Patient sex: F
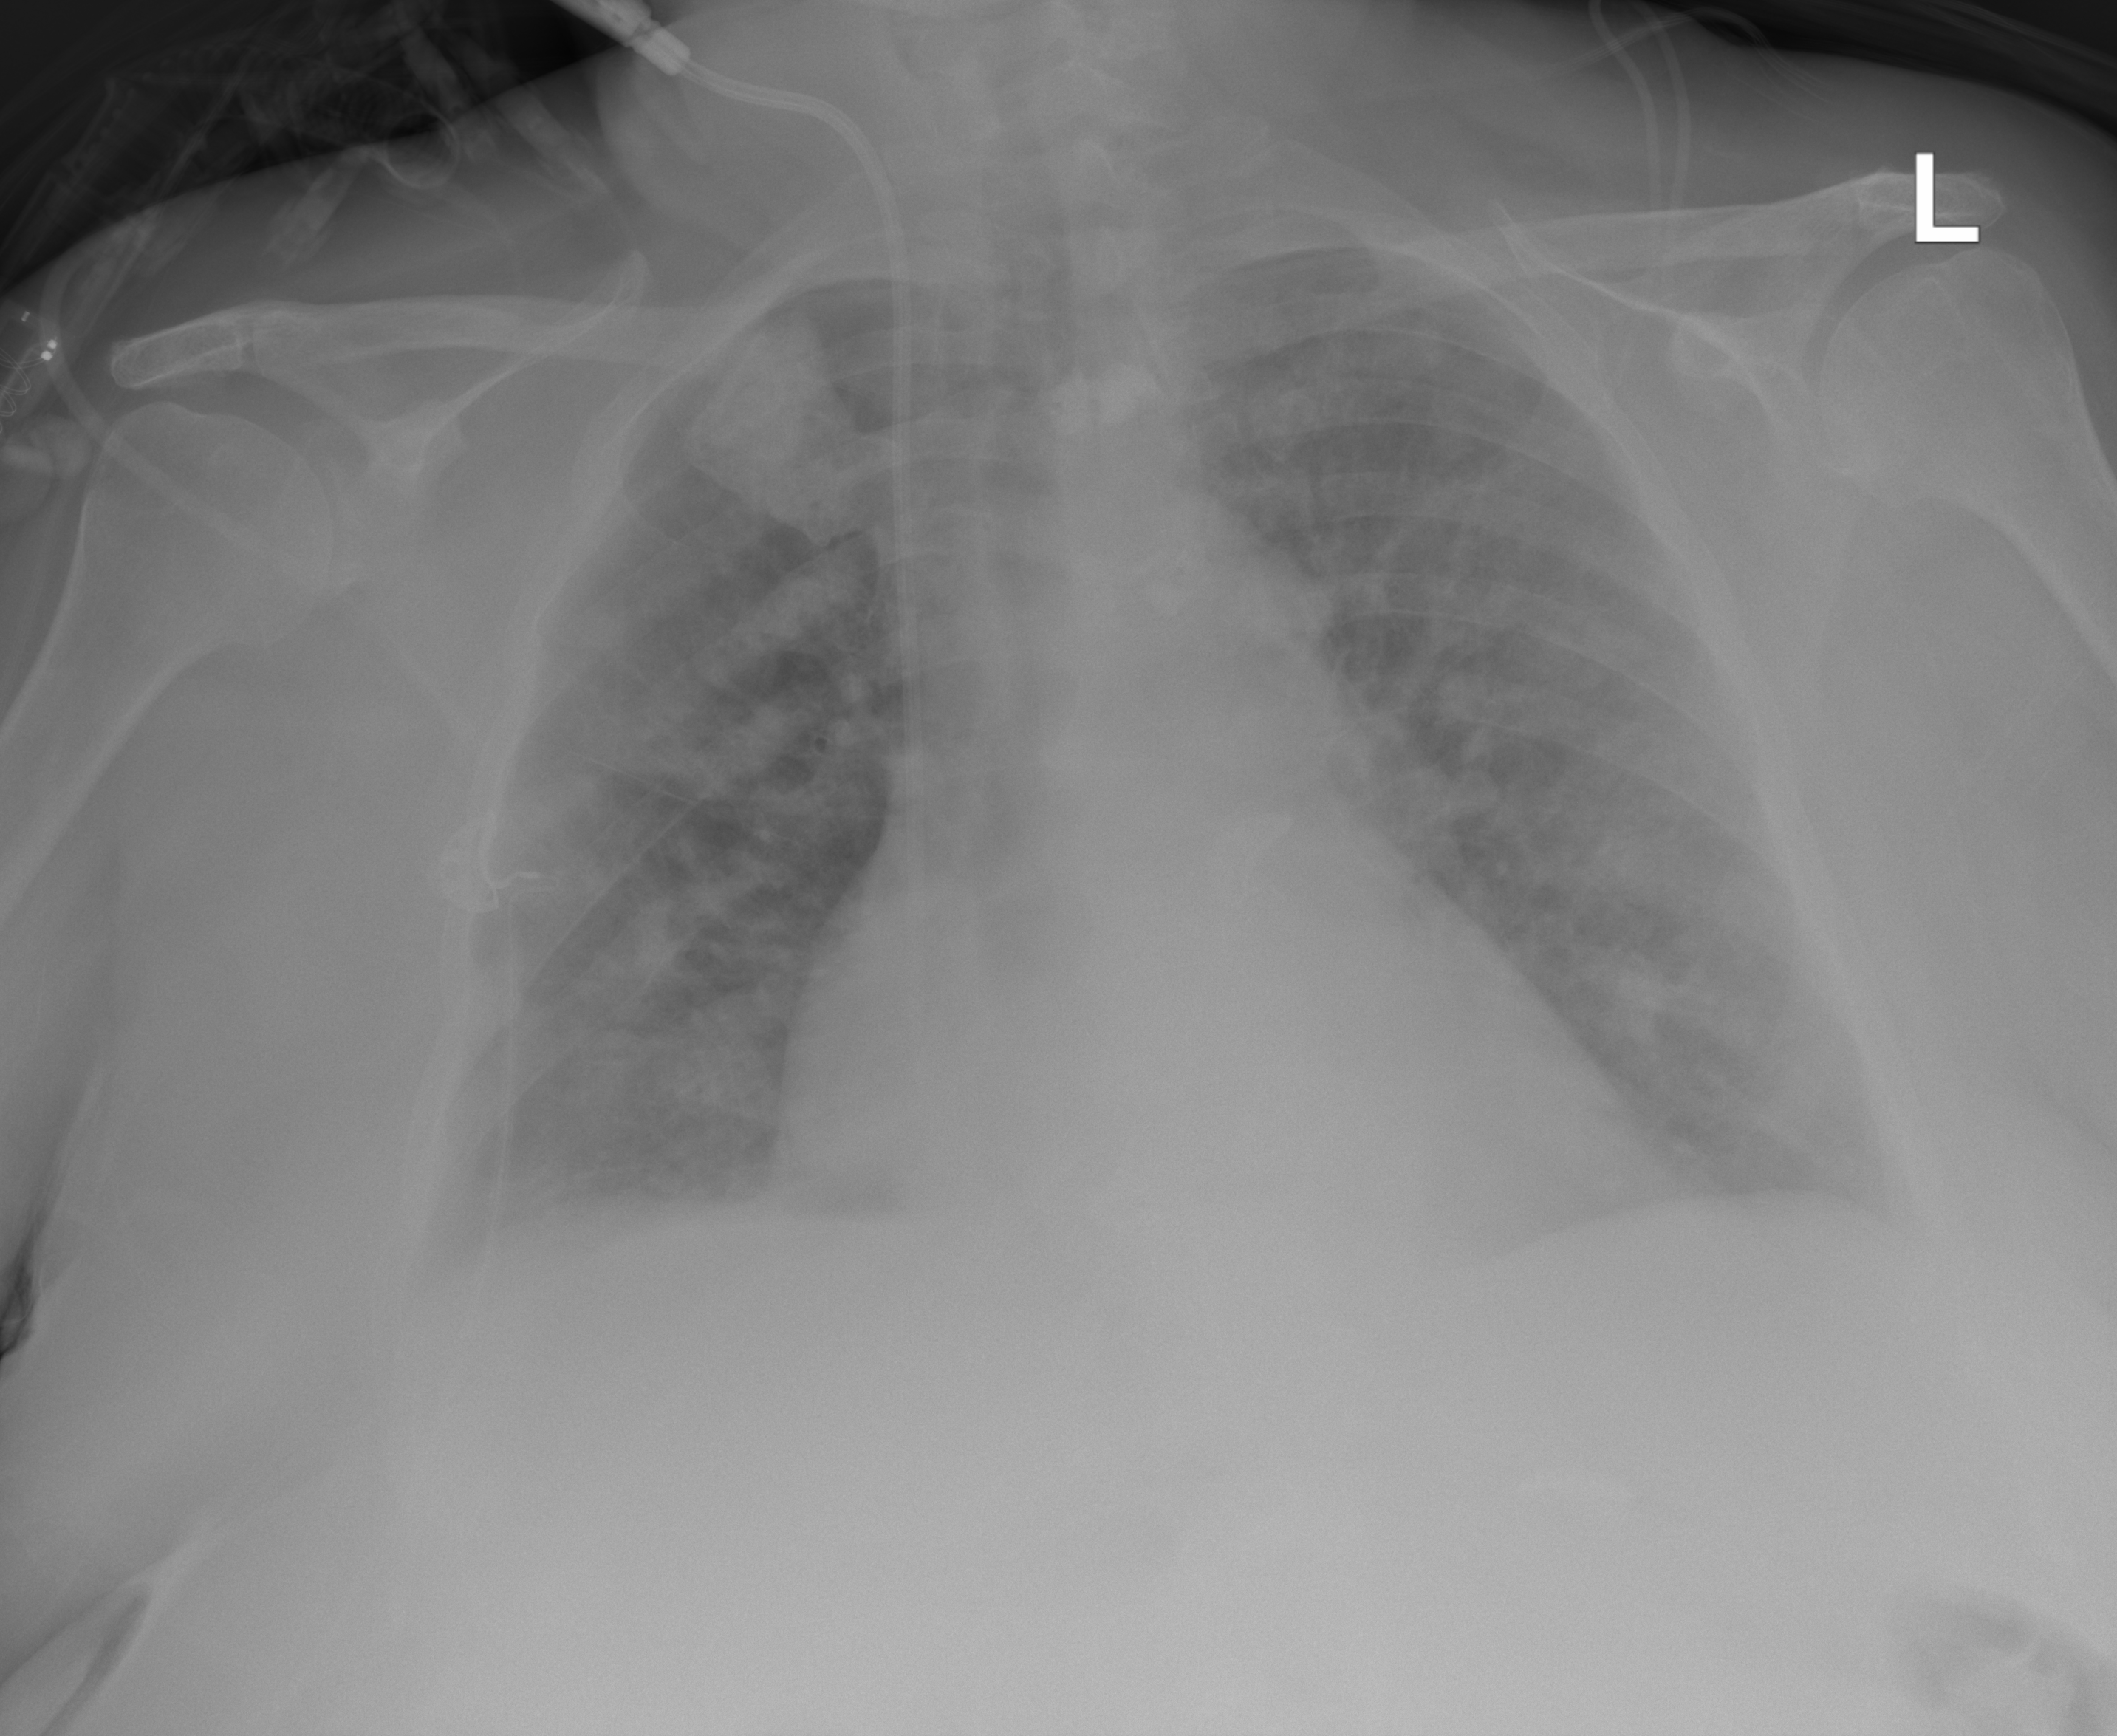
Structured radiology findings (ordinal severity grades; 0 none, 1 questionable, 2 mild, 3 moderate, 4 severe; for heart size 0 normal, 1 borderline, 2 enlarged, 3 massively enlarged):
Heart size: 0
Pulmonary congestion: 3
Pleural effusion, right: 2
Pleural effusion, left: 0
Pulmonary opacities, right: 3
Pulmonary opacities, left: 3
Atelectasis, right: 2
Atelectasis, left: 2